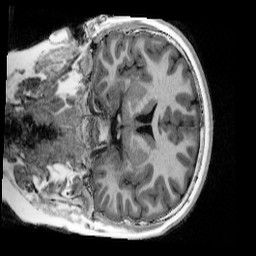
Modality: UNIT1_denoised
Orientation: coronal
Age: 9
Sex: male
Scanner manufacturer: siemens
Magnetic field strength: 3 T
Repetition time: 4 s
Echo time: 0.00303 s